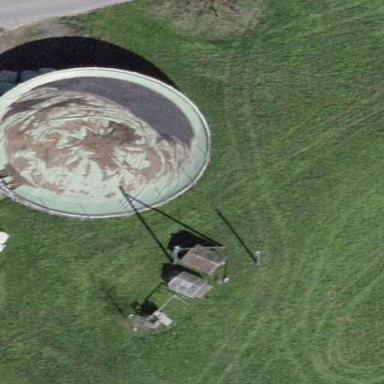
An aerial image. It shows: Storage tank with man-made structure.